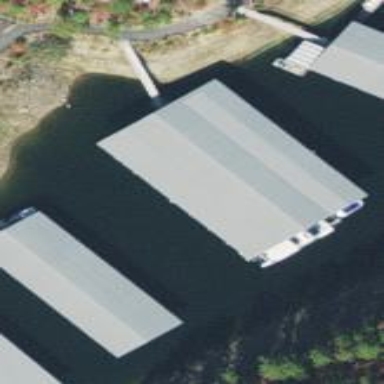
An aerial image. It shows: Building designated for boat storage.